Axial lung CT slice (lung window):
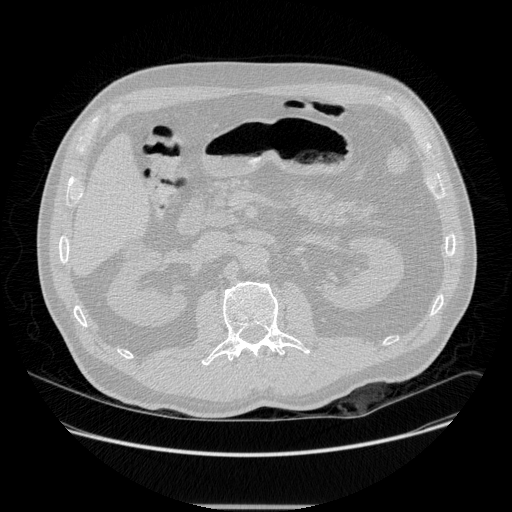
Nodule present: no